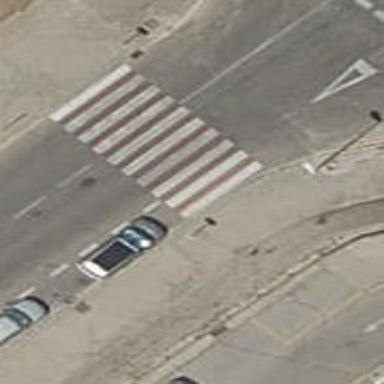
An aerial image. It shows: Uncontrolled crossing on the road.